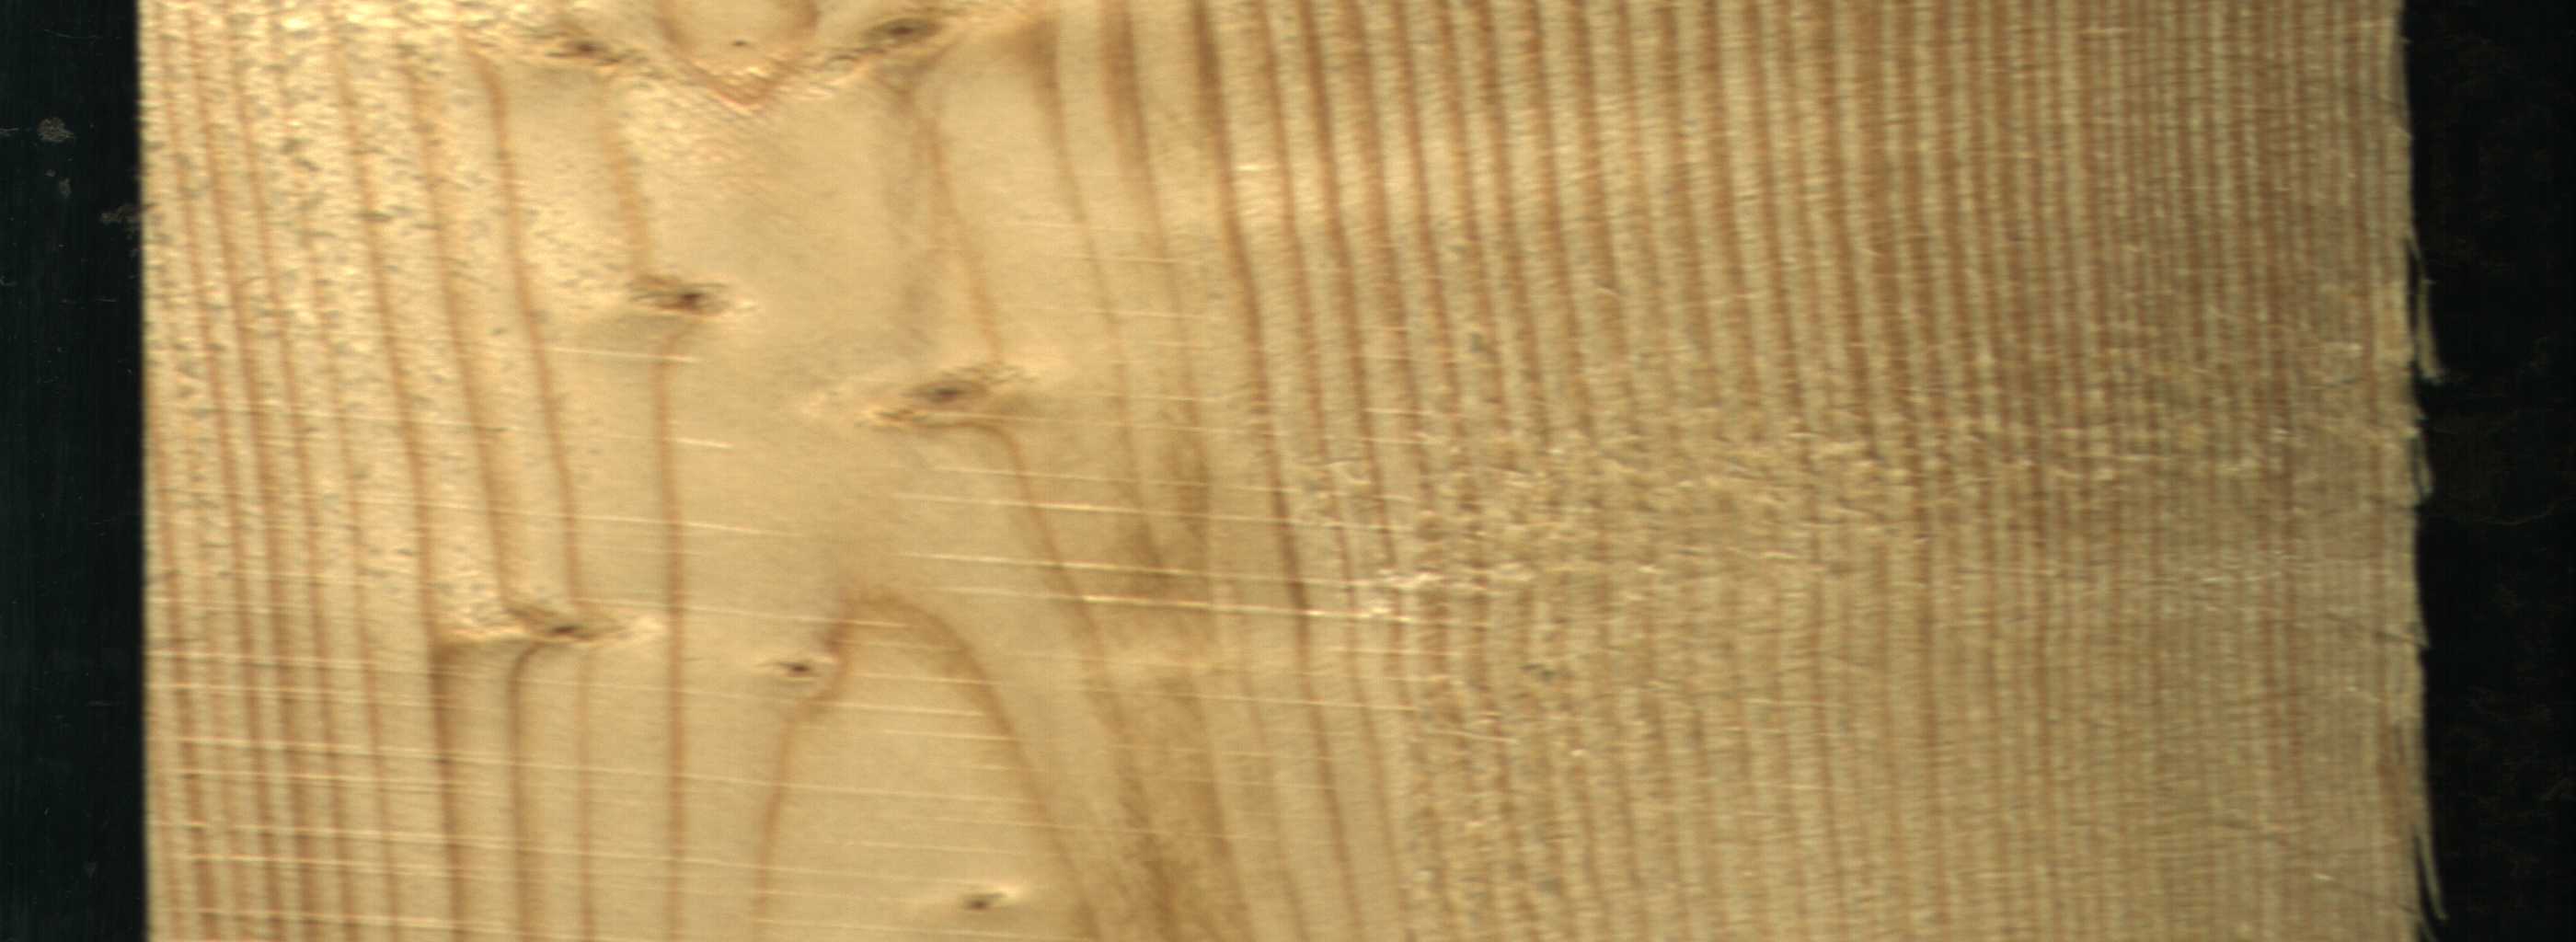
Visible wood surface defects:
Live_Knot
Live_Knot
Live_Knot
Live_Knot
Live_Knot
Live_Knot
Live_Knot